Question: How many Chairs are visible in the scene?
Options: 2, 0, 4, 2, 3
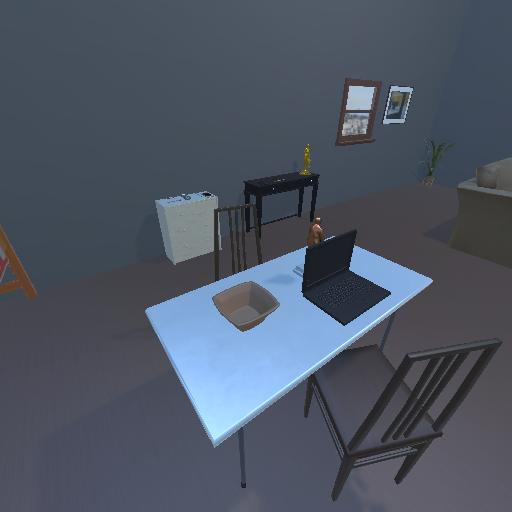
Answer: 2